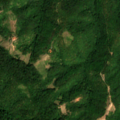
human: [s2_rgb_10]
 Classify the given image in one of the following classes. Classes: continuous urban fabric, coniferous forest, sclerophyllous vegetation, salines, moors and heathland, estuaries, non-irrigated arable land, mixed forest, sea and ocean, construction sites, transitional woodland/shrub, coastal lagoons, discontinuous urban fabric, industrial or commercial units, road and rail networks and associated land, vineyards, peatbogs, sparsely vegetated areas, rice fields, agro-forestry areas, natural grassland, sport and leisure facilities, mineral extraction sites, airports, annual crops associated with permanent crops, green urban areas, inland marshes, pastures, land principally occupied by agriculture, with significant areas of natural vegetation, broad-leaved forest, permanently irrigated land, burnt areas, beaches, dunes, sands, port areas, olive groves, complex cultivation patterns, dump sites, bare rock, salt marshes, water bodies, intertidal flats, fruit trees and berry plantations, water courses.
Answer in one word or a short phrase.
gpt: land principally occupied by agriculture, with significant areas of natural vegetation, broad-leaved forest